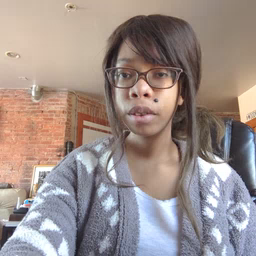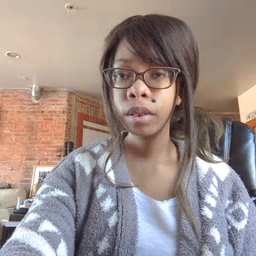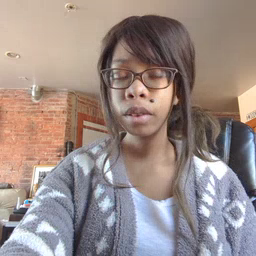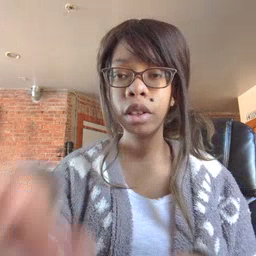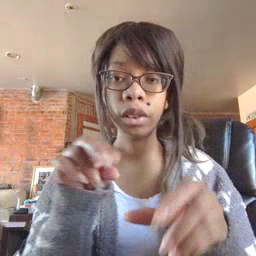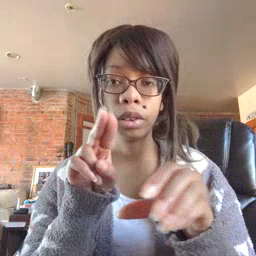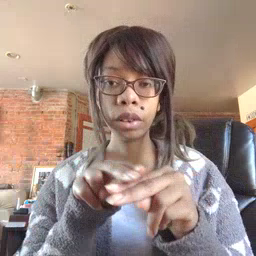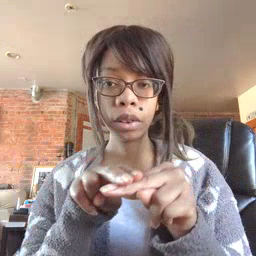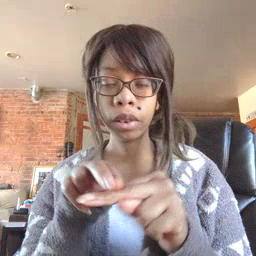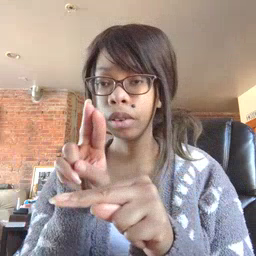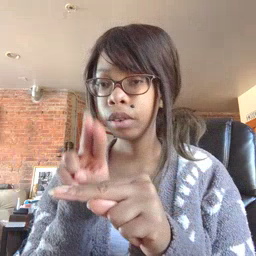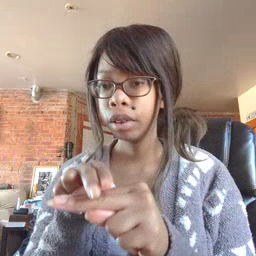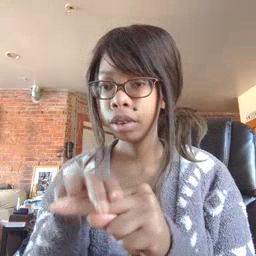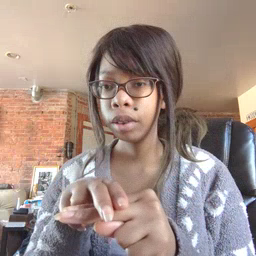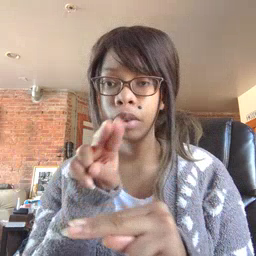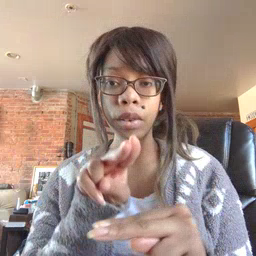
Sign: chair